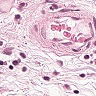
Metastatic tissue present: no